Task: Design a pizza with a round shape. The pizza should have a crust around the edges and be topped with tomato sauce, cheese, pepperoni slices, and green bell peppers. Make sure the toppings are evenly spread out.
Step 150:
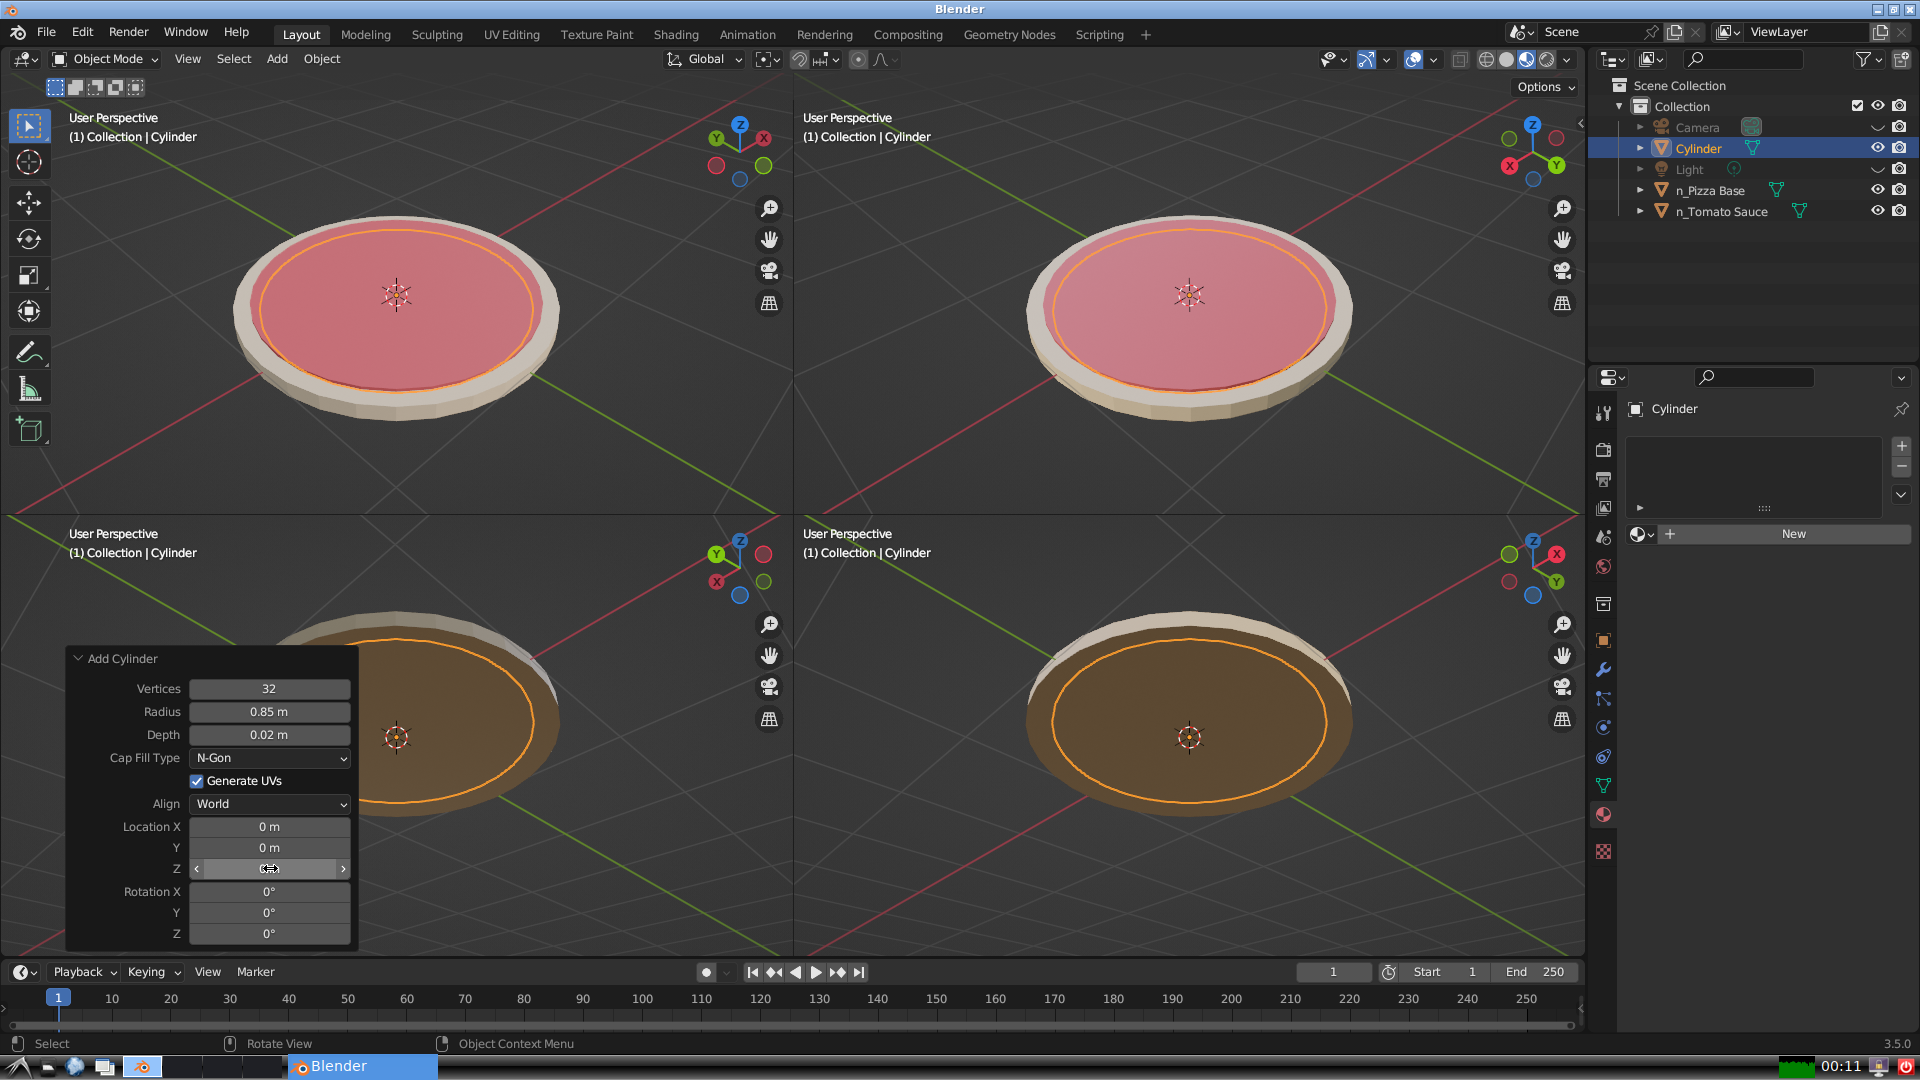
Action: click: no